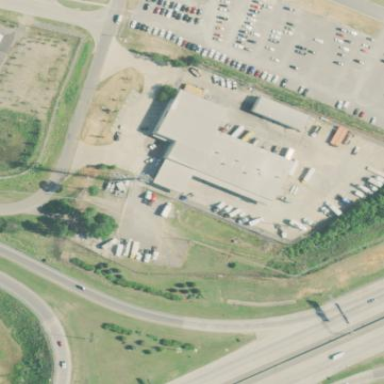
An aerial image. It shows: Car repair shop located in building.